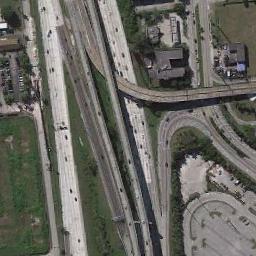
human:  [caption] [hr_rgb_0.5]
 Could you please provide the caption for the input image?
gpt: There are several buildings of different shapes beside the overpass .

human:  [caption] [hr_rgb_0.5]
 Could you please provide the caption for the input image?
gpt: The directional overpass is over the roads and an open area is next to the overpass .

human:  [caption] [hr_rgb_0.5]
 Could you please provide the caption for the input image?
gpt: This overpass intersects the road at right angle  And a white car is moving on it .

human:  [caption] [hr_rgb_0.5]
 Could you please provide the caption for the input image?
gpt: The overpass is on the grass next to some houses .

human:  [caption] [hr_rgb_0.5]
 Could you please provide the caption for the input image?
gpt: There are green lawns around the overpass .